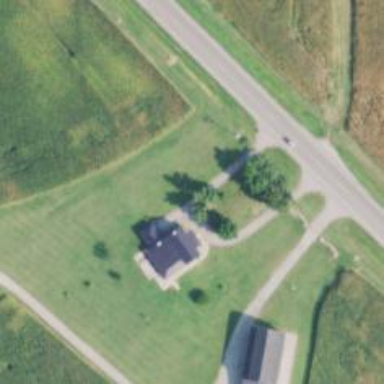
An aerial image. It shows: Driveway.